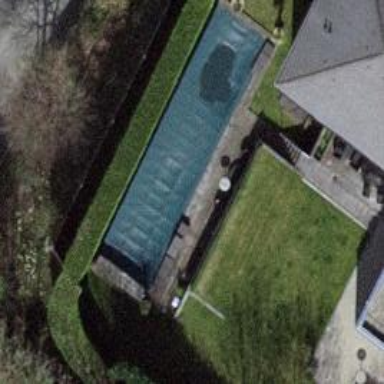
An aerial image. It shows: Swimming pool located in leisure land.